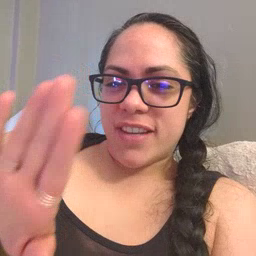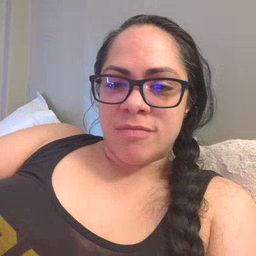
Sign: elephant